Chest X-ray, PA view. Patient: 53 years old, sex F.
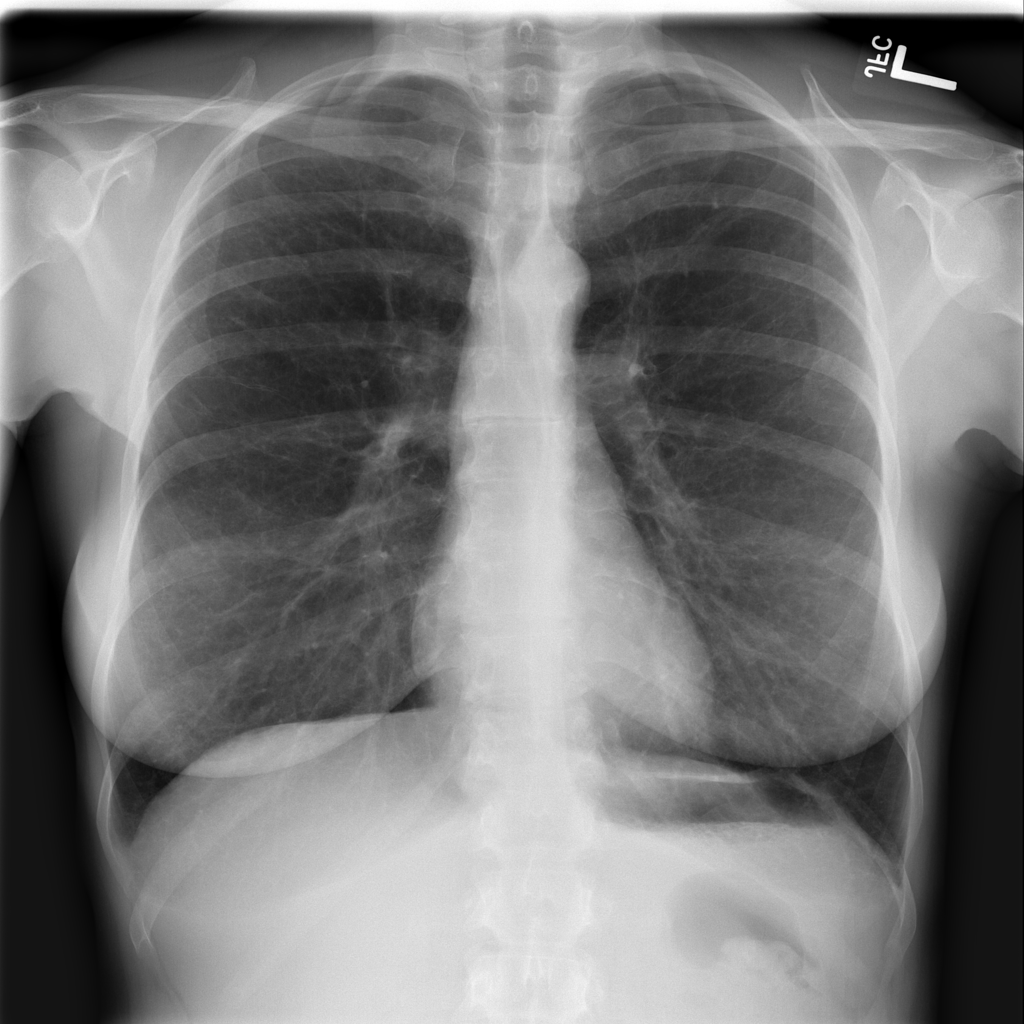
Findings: Pneumothorax